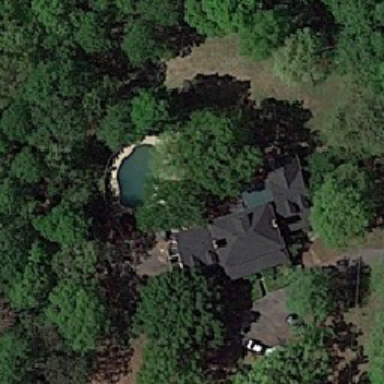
Many trees were planted around the house .